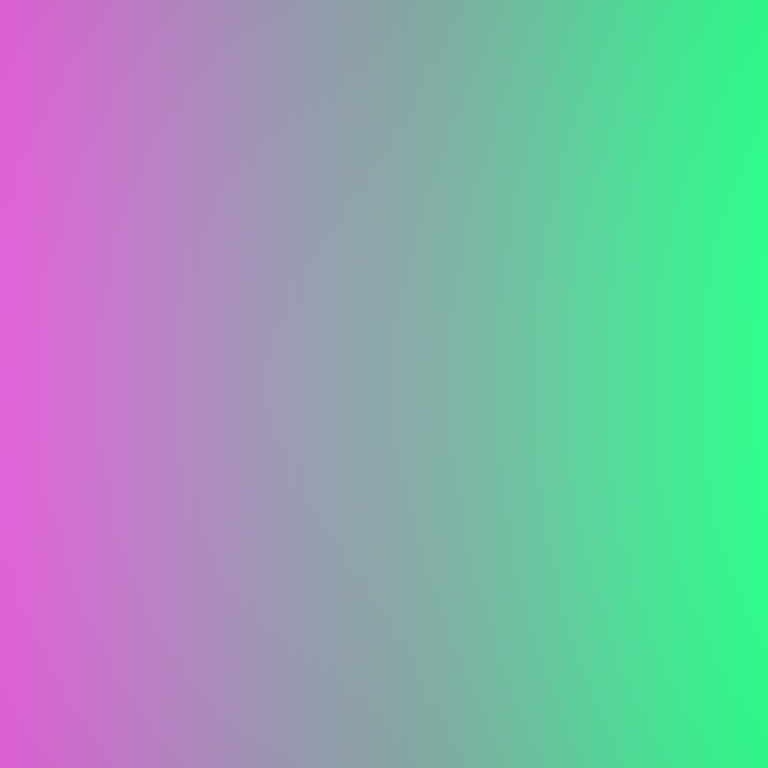
Abstract light effect, smooth gradient from soft pink to bright green, calm atmosphere, diffuse light, no room, no furniture, no objects.